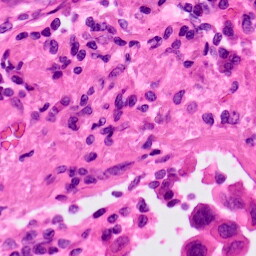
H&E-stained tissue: Lung